Chest X-ray:
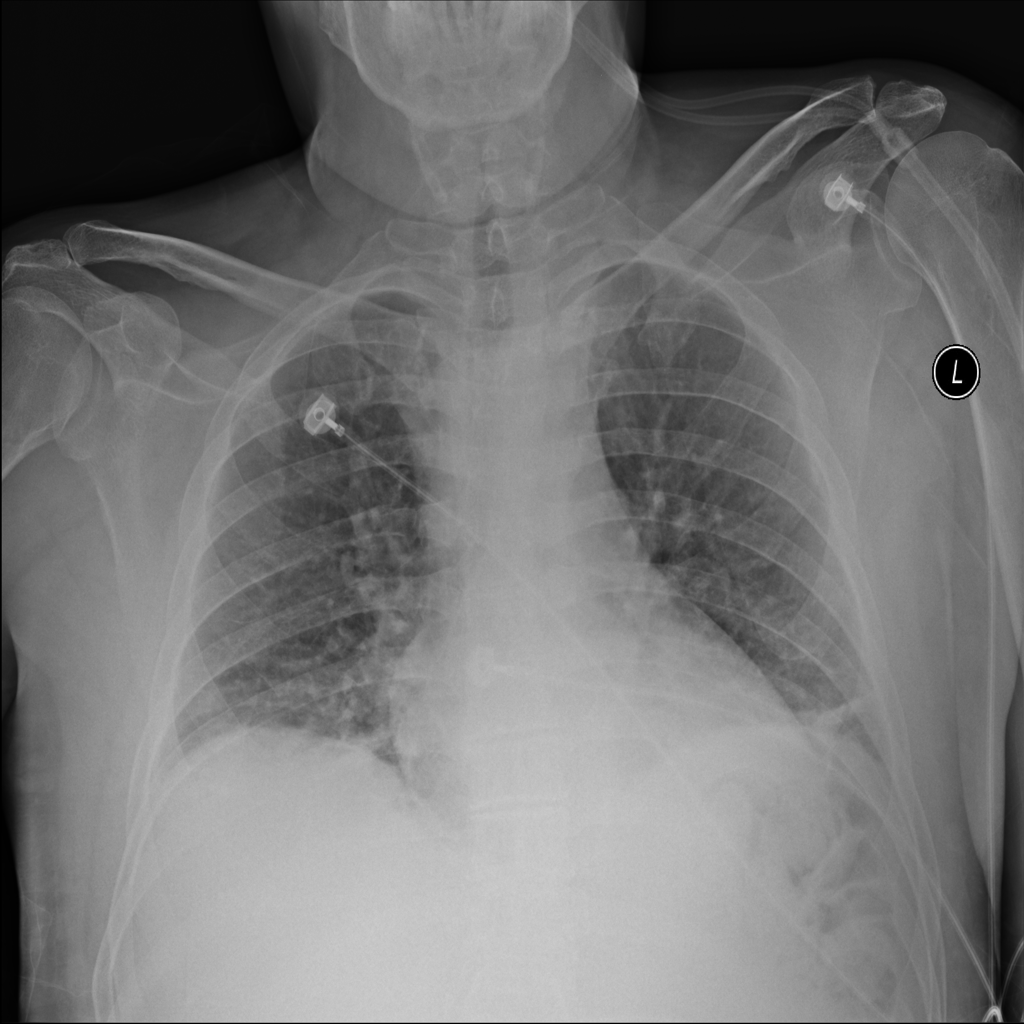
Findings: Atelectasis, Consolidation
No abnormal finding: no